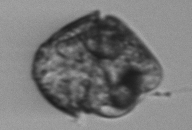
Label: Margalefidinium